Question: Ok I have a tableView with a UIActionSheet within it and there is no segue or anything a long those lines. A user has the option to swipe and delete a row or another option to take the user represented by a row a offline again.
When a user swipes they can delete the row.
When a user taps a UIActionsheet pops up with the option to "Take Offline" (destructive button) or cancel.

This is all wrapped in a tableView delegate method:
'''
-(void)tableView:(UITableView *)tableView didSelectRowAtIndexPath:(NSIndexPath *)indexPath {
NSLog(@"%d", [indexPath row]);
Person *person = [people objectAtIndex:indexPath.row];
UIActionSheet *popup = [[UIActionSheet alloc] initWithTitle:[NSString stringWithFormat:@"Need to edit %@'s info?", person.name]
delegate:self
cancelButtonTitle:@"Cancel"
destructiveButtonTitle:@"Take Offline"
otherButtonTitles:nil, nil];
[popup showInView:tableView];
[popup addButtonWithTitle:@"Cancel"];
[people removeObjectAtIndex:[indexPath row]];
[tableView reloadData];
}
'''
I would normally use a UIActionSheetDelegate method to detect the tap of a button.
'''
- (void)actionSheet:(UIActionSheet *)actionSheet clickedButtonAtIndex:(NSInteger)buttonIndex {
if (buttonIndex == 1) {
NSLog(@"Button 1 was clicked");
}
}
'''
The problem I'm having is when I tap a row in my table the object is removed from the array and the table is reloaded instantly.
I don't want this to happen until the "Take Offline" button is clicked but can't figure out a way to do this. I've tried a future such as storing objects in instance variables and accessing them from other methods and trying to execute the code out of the tableView method but keep confusing myself.
What is the best way to do this?
Kind regards
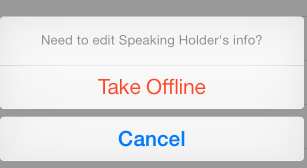
Answer: I have written a blog post about how to (and why) add block callbacks to alert views, action sheets and animations:
<URL>
Using this approach you don't have to use a delegate and can instead rewrite your 'tableView:didSelectRowAtIndexPath:' method like so:
'''
- (void)tableView:(UITableView *)tableView didSelectRowAtIndexPath:(NSIndexPath *)indexPath {
NSLog(@"%d", [indexPath row]);
Person *person = [people objectAtIndex:indexPath.row];
UIActionSheet *popup = [[UIActionSheet alloc] initWithTitle:[NSString stringWithFormat:@"Need to edit %@'s info?", person.name]
cancelButtonTitle:@"Cancel"
destructiveButtonTitle:@"Take Offline"
otherButtonTitles:nil, nil];
[popup setHandler:^(UIActionSheet *sheet, NSInteger buttonIndex) {
[people removeObjectAtIndex:[indexPath row]];
[tableView reloadData];
} forButtonAtIndex:[popup destructiveButtonIndex]];
[popup showInView:tableView];
}
'''
You can download the source files for this from GitHub:
<URL>